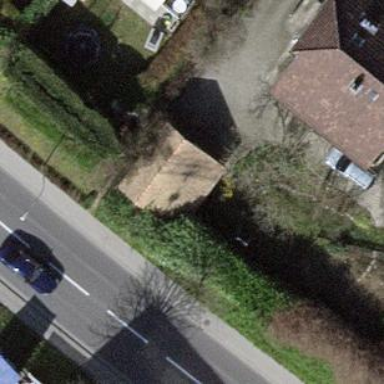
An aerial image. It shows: Garage.